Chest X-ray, PA view. Patient: 45 years old, sex F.
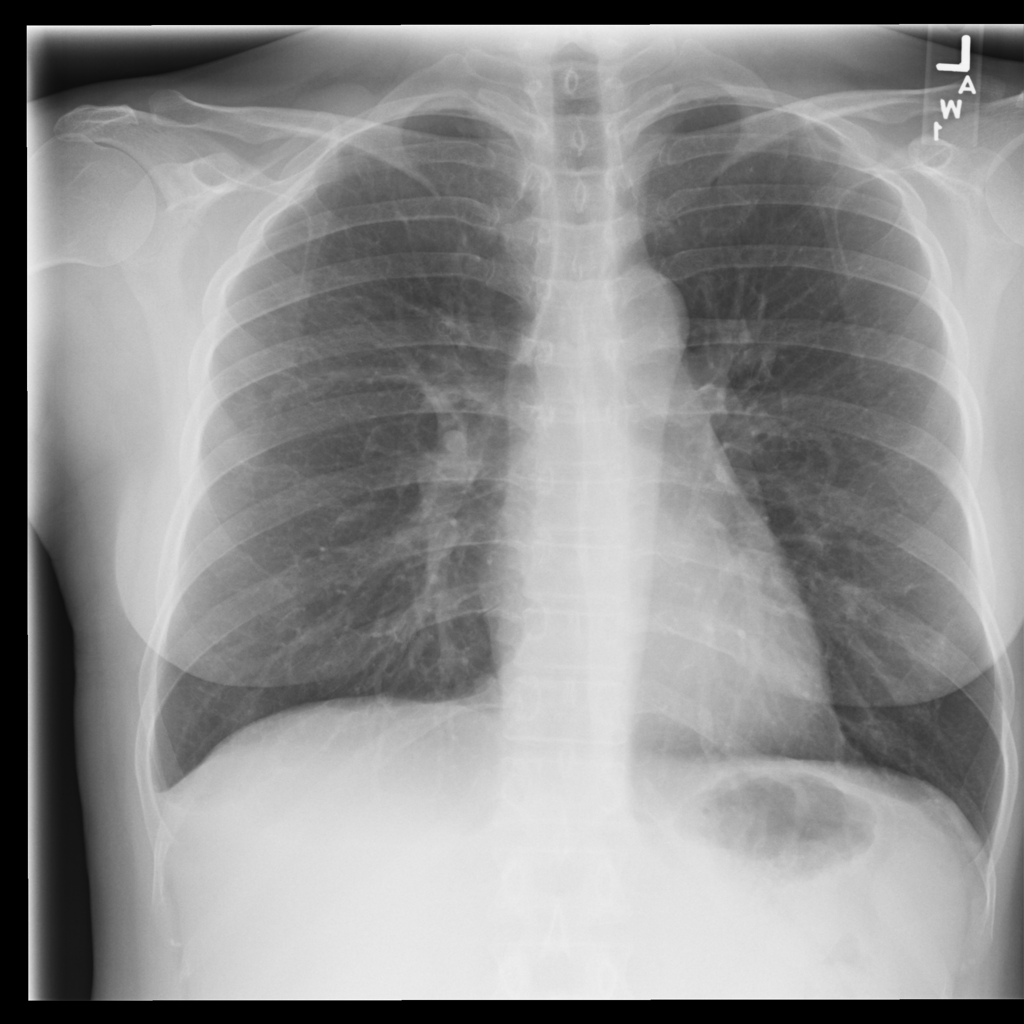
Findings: No Finding